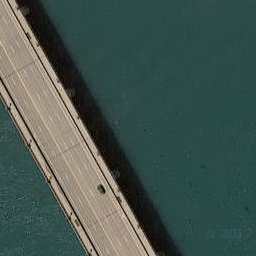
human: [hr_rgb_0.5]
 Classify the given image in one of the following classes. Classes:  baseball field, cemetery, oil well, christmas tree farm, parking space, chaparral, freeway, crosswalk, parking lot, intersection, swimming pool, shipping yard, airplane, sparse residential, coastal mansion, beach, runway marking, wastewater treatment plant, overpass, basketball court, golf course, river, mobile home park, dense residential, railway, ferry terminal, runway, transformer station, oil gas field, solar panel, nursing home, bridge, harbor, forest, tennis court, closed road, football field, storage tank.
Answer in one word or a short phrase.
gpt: bridge